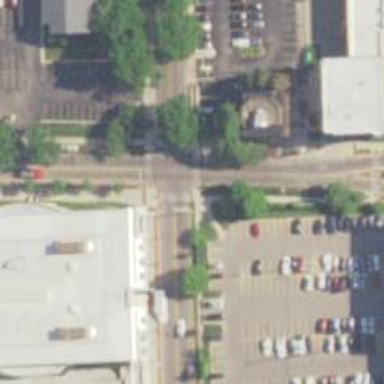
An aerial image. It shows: Uncontrolled footway crossing with zebra markings.